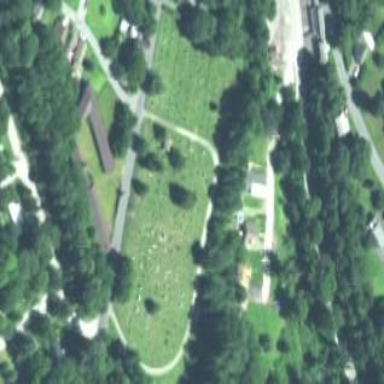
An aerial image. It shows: Cemetery.